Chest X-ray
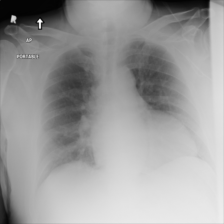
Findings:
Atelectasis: negative
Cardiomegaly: negative
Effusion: negative
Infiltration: negative
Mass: negative
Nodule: negative
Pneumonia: negative
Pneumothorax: negative
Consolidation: negative
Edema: negative
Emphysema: negative
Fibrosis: negative
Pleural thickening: negative
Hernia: negative